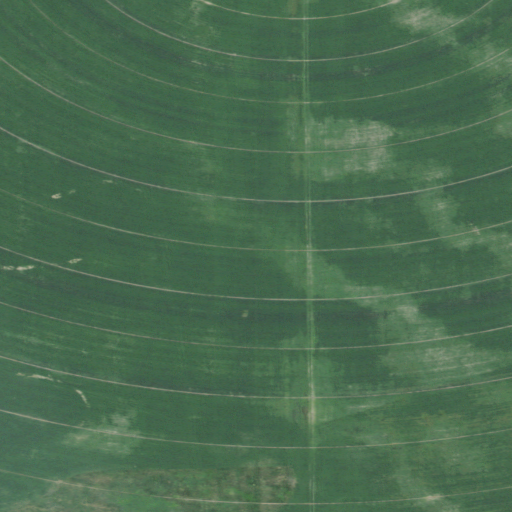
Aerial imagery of island in Montana named Chelsea Island containing only cultivated crops